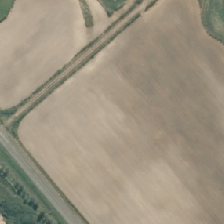
Land cover: shortrotation_cropland